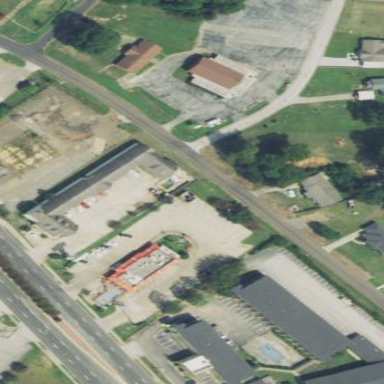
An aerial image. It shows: Motel building.